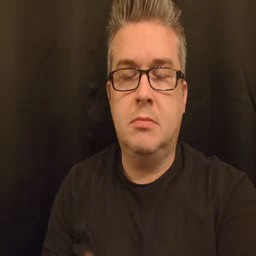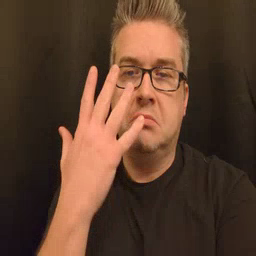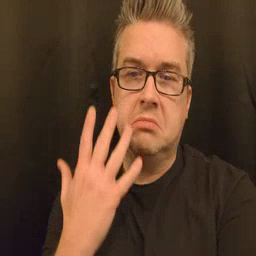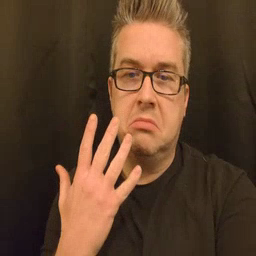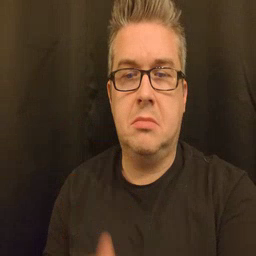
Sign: sad